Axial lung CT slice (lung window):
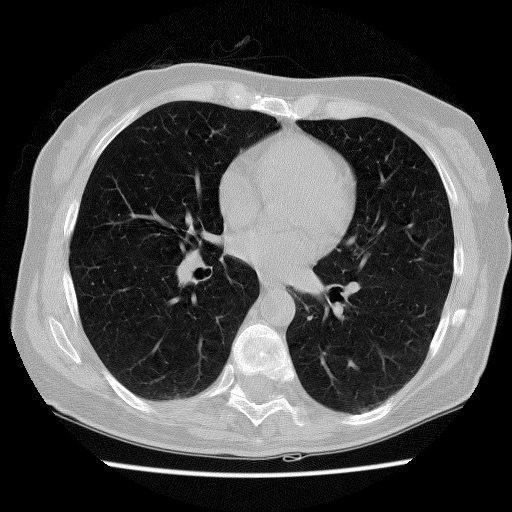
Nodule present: no